Коза может бежать по дороге со скоростью не больше $v$, а по полю — со скоростью не больше $u$, причем $u < v$. Определить область точек, в которые коза может добежать за время $t$, если дорога прямая.
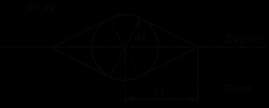
Темы:
T, Механика, Кинематика, Сложение скоростей, Всероссийские, 1979